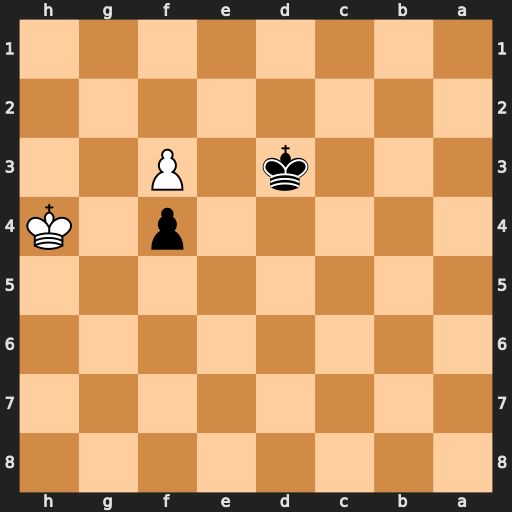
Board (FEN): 8/8/8/8/5p1K/3k1P2/8/8
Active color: b
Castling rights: -
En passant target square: -
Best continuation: Ke2 Kg4 Ke3